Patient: sex F, age 28
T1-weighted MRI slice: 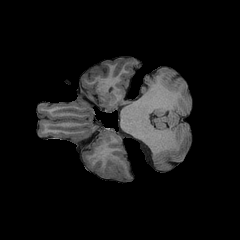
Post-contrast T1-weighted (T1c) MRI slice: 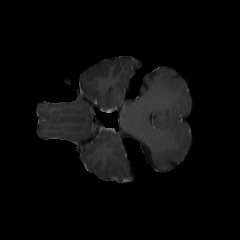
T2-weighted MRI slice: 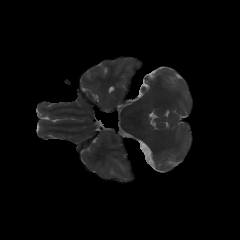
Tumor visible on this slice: yes
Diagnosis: Astrocytoma, IDH-mutant
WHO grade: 2